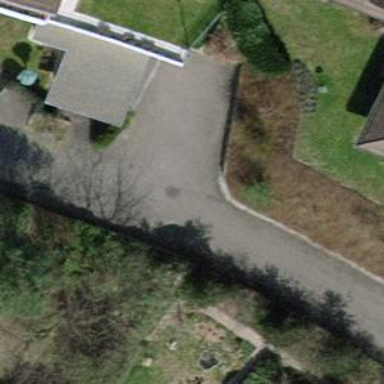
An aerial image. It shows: Residential road with asphalt surface and no sidewalks.